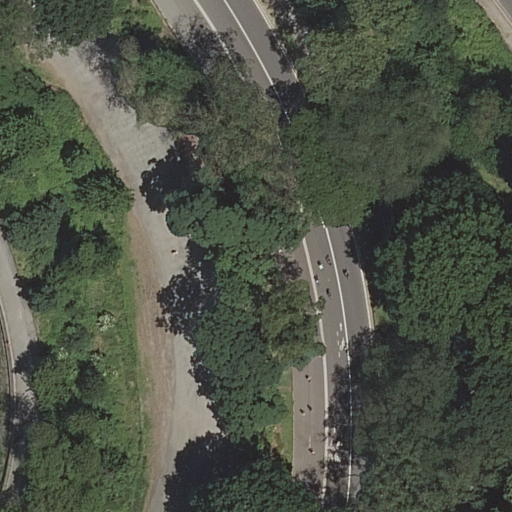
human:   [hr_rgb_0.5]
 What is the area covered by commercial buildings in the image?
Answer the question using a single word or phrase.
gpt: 0m2

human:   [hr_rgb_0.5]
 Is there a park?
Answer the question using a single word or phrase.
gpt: yes

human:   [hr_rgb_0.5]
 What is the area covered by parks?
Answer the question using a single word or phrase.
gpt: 10631m2

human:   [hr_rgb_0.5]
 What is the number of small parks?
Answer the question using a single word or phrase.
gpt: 0

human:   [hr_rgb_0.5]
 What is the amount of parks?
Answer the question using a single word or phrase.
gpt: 1

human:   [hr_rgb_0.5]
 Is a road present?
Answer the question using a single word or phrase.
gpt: yes

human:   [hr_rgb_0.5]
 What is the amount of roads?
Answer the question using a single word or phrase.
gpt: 6

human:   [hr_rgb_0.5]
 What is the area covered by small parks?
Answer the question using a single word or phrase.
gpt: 0m2

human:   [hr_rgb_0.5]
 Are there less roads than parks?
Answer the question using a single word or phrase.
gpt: no

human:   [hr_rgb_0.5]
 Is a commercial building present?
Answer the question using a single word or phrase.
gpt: no

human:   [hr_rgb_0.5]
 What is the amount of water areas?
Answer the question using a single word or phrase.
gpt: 0

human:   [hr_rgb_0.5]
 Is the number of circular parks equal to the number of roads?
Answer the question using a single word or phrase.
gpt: no

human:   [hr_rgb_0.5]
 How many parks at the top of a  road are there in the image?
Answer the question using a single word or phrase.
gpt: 1

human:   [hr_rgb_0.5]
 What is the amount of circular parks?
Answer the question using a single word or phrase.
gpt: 0

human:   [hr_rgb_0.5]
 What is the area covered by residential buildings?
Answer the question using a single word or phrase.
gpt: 0m2

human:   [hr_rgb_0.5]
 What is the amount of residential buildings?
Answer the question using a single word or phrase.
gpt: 0

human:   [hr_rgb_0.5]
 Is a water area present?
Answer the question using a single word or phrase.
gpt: no

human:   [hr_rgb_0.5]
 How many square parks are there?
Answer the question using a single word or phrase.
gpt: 0

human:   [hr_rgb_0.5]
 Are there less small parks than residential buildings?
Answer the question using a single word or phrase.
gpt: no

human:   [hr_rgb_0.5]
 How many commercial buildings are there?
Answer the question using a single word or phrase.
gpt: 0

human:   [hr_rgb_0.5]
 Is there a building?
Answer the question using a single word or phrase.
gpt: no

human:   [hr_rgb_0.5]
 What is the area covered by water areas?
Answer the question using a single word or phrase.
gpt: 0m2

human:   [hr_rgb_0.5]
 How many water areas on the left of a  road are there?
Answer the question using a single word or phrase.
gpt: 0

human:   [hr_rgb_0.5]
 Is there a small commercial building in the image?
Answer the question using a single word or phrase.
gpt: no

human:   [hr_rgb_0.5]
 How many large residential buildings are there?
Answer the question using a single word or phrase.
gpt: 0

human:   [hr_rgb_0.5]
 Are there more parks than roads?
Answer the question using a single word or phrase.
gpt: no

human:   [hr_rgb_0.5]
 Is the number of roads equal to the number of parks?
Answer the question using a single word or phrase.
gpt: no

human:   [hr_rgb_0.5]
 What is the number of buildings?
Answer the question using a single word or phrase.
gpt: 0

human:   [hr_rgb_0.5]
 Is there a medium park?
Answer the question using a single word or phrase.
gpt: no

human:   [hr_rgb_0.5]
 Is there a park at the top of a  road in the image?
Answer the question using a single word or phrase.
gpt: yes

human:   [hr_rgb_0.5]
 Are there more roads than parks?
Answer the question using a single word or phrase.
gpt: yes

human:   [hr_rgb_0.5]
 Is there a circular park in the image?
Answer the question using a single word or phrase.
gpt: no

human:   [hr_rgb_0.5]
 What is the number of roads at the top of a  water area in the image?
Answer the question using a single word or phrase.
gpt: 0

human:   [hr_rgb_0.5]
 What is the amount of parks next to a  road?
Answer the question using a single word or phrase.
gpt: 1

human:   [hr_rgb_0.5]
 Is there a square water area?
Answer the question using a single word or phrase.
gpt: no

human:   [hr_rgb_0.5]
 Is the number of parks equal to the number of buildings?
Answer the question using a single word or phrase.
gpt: no

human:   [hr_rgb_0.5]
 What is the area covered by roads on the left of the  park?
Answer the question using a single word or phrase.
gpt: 0m2

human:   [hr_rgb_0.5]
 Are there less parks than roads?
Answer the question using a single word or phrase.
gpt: yes

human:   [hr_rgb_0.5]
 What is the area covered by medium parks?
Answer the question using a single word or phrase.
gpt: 0m2

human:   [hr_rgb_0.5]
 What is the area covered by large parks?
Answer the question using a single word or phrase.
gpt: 10631m2

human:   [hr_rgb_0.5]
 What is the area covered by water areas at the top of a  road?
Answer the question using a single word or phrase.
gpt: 0m2

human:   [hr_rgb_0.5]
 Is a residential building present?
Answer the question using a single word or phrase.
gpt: no

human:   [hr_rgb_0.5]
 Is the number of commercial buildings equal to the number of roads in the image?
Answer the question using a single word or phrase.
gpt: no

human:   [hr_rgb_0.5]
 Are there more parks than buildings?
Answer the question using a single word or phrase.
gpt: yes

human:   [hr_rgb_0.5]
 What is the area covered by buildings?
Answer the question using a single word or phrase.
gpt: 0m2

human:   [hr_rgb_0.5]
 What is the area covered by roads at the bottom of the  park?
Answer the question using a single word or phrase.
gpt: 0m2

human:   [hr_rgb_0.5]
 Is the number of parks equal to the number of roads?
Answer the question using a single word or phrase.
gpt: no

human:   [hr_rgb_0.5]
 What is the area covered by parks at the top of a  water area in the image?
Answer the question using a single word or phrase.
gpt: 0m2

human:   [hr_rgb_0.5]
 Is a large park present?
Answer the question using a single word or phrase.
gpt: yes

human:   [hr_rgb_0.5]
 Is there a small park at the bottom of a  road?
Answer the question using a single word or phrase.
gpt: no

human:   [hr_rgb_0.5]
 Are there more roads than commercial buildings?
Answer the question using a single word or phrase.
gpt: yes

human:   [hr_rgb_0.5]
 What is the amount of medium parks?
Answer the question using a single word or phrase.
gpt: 0

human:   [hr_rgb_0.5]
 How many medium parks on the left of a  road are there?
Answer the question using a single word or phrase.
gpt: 0

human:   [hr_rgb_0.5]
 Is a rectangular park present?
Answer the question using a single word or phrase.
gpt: yes

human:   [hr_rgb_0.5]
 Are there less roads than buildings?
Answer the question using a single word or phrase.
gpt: no

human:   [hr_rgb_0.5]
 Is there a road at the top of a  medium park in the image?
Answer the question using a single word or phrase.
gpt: no

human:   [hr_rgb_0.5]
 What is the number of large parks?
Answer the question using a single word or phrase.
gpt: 1

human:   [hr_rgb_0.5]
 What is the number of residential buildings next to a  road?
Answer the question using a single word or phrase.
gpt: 0

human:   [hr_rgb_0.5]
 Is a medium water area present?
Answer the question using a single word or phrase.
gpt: no

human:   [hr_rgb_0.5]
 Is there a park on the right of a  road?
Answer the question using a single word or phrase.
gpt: yes

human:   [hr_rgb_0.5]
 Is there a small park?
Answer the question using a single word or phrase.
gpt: no

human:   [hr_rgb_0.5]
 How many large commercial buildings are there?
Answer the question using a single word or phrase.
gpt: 0

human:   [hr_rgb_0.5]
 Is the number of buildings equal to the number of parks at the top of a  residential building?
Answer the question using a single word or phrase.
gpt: yes

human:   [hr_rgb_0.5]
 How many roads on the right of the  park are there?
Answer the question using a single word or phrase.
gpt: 0